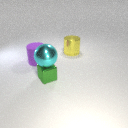
large cyan metal sphere above small green metal cube